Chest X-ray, PA view. Patient: 60 years old, sex F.
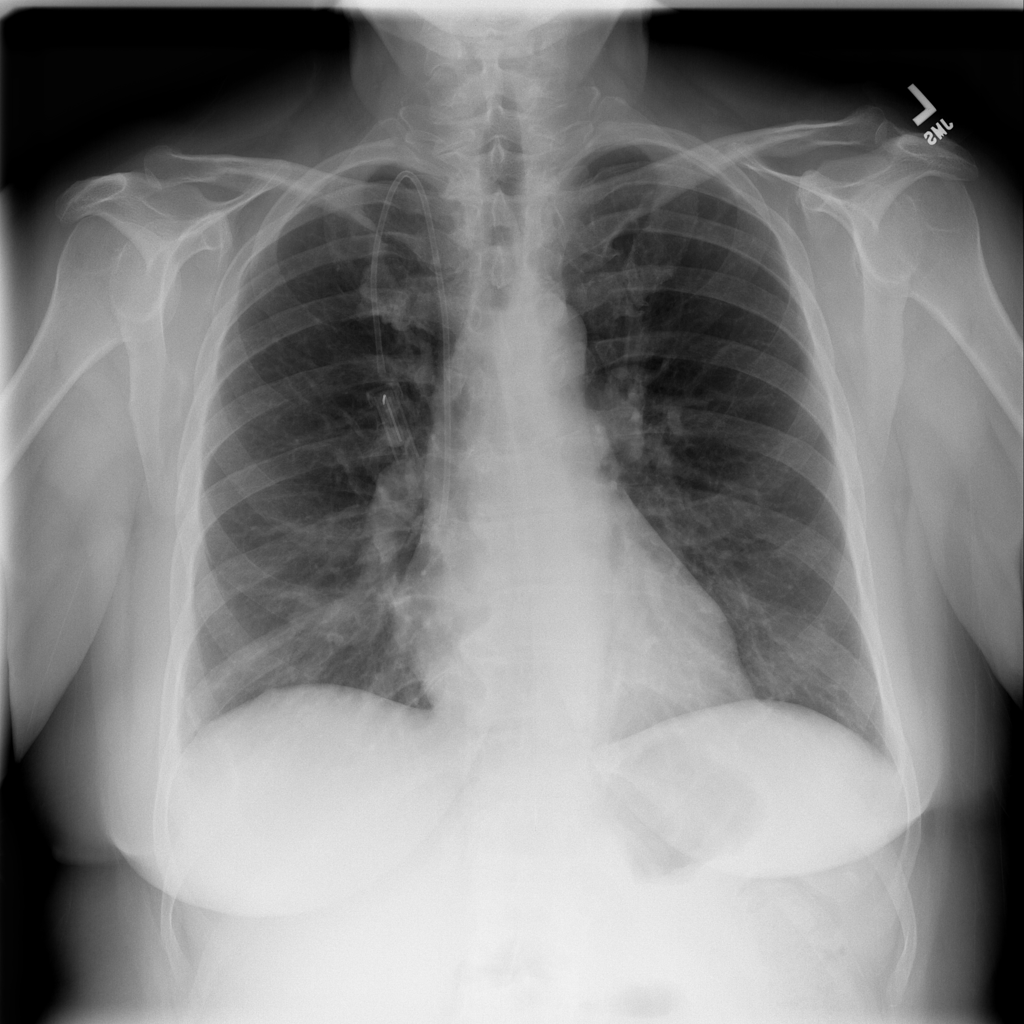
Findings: No Finding